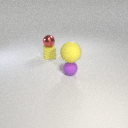
small red metal sphere above small yellow rubber cube